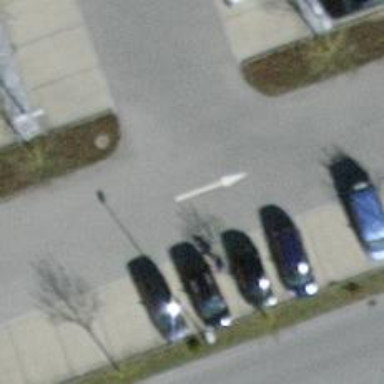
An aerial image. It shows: Road serving as parking aisle.